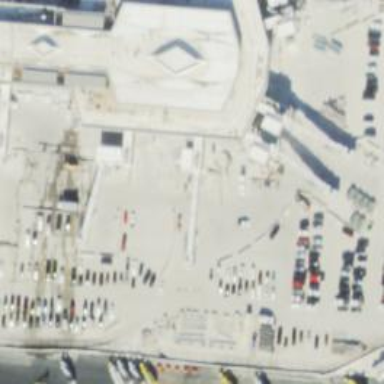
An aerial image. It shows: Airport gate.